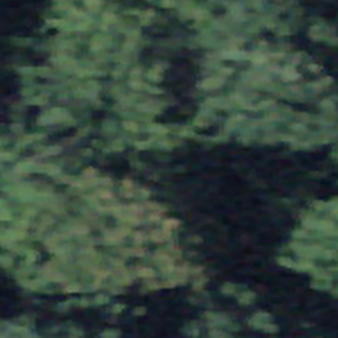
Label: other